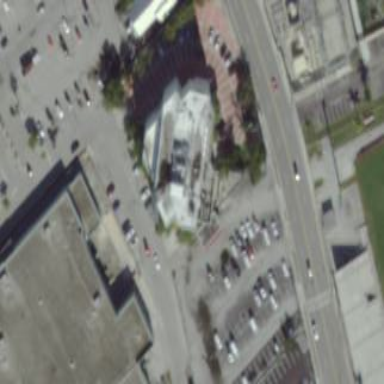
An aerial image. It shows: Bank building.